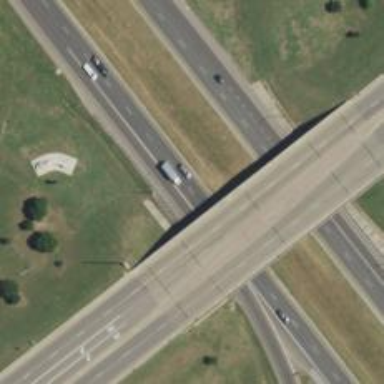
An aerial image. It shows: Motorway junction.